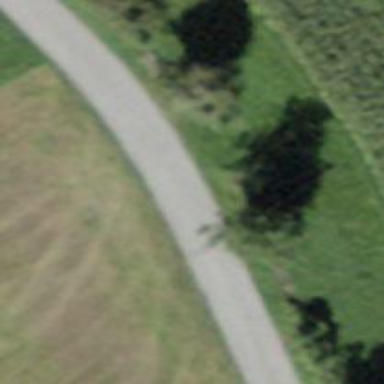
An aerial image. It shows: Gravel track with grade 2 quality.